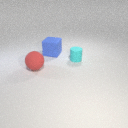
large red rubber sphere in front of large blue rubber cube